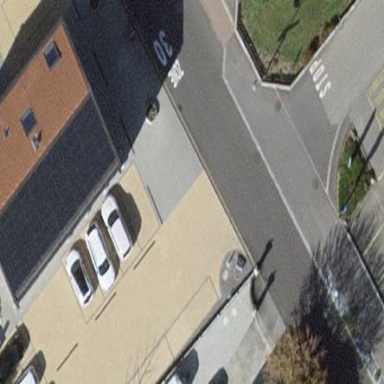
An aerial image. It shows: Footway area.